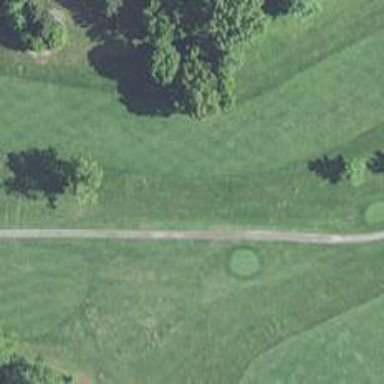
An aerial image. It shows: View of golf hole.